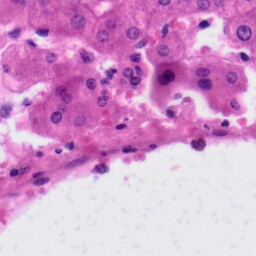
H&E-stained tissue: Liver